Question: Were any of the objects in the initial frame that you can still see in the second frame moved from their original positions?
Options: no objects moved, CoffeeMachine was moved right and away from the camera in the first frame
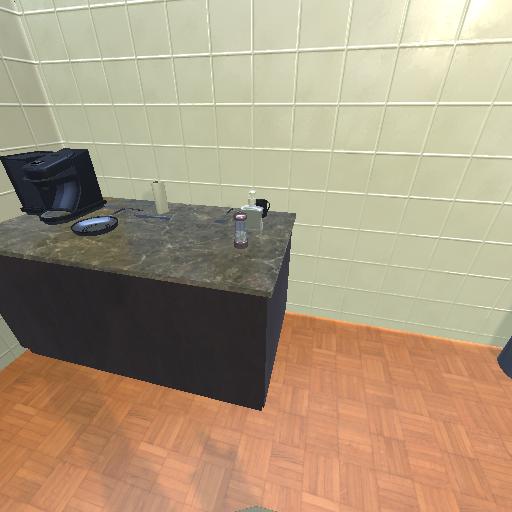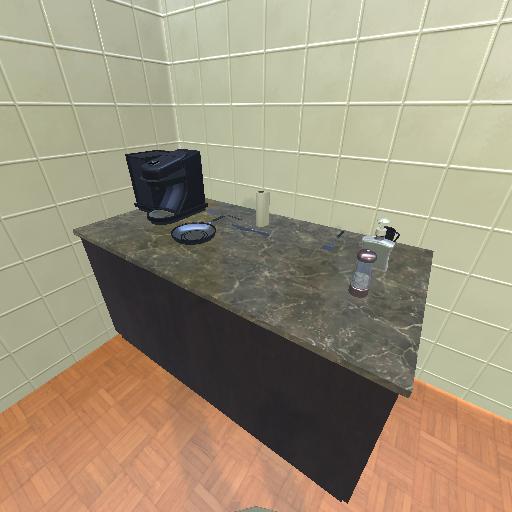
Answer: no objects moved